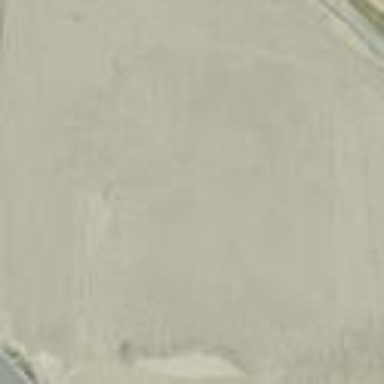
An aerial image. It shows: Baseball pitch for leisure land activities.